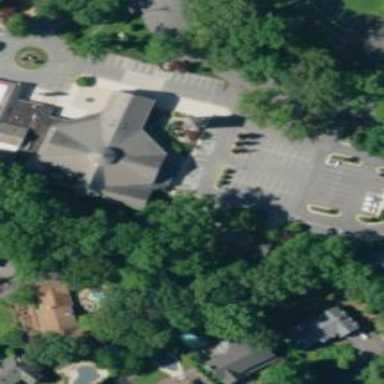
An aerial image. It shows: Place of worship.